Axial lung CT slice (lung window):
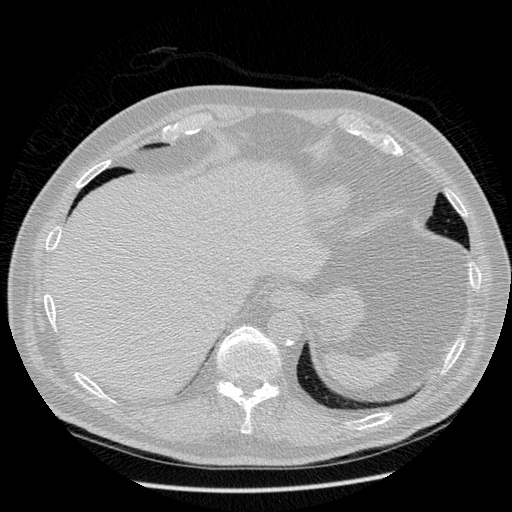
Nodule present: no